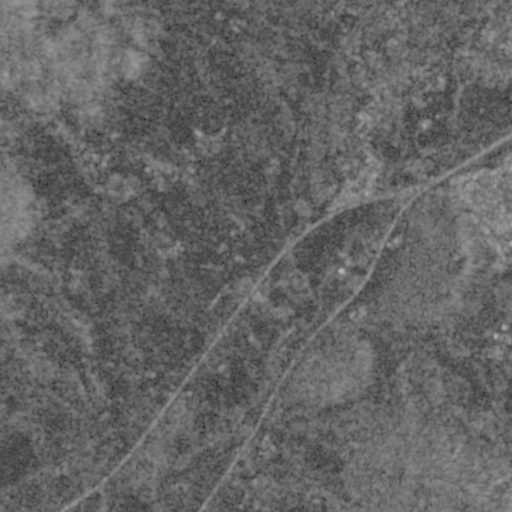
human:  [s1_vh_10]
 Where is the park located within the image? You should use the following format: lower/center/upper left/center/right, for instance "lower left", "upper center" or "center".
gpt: The park is located in the center right of the image.
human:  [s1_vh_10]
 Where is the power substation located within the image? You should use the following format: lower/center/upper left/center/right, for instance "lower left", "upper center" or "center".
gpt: The power substation is located in the upper right of the image.
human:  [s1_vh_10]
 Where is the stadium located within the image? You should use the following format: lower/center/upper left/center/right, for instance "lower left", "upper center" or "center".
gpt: The stadium is located in the center right of the image.
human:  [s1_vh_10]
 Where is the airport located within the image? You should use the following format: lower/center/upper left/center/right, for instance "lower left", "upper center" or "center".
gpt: There is no airport in the image.

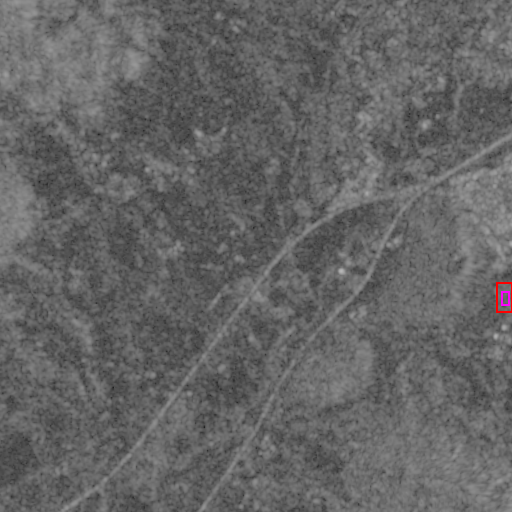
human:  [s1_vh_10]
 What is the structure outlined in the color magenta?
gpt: The structure outlined in magenta is a park.
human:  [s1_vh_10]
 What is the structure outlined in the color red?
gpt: The structure outlined in red is a stadium.
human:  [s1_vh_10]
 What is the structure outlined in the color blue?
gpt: There is no blue outline.